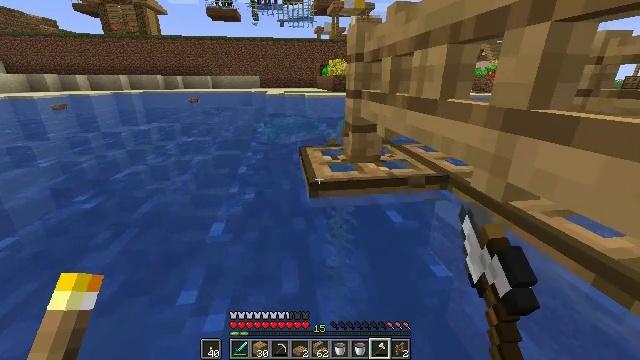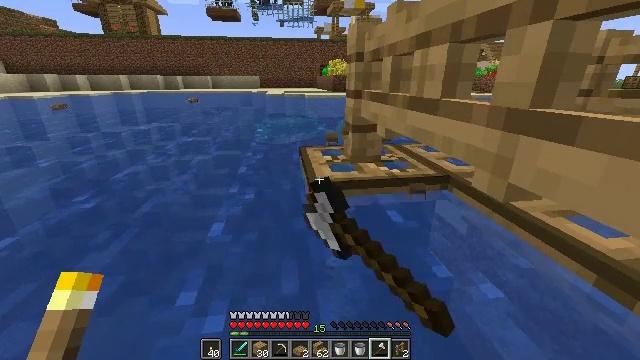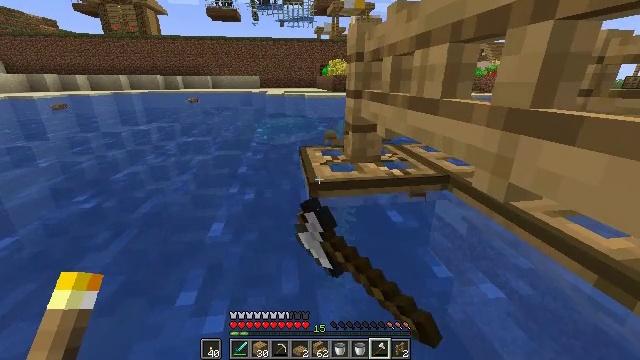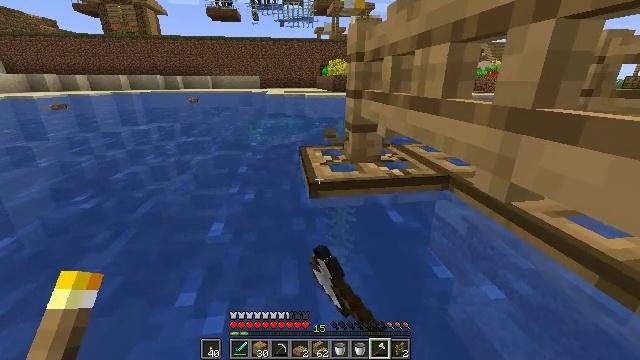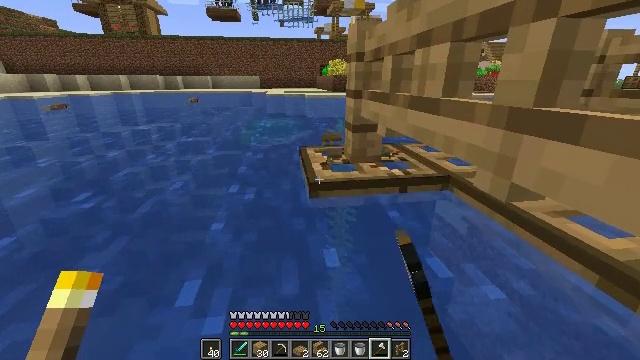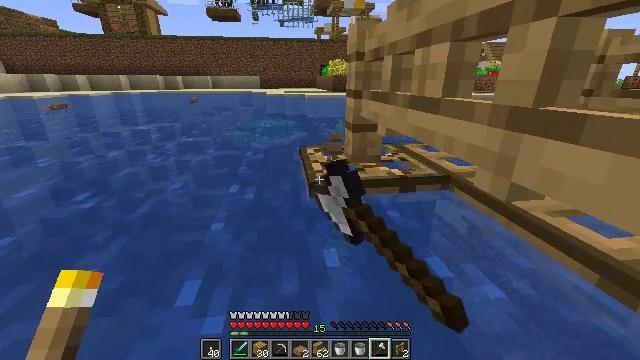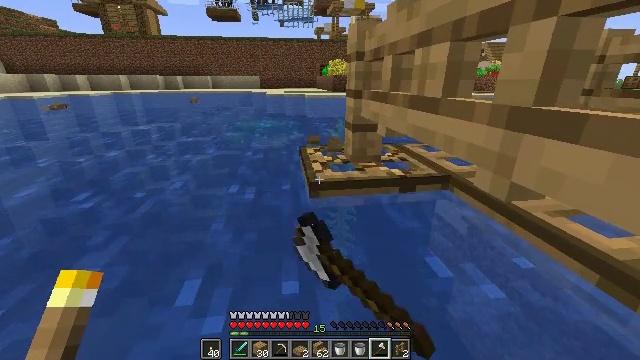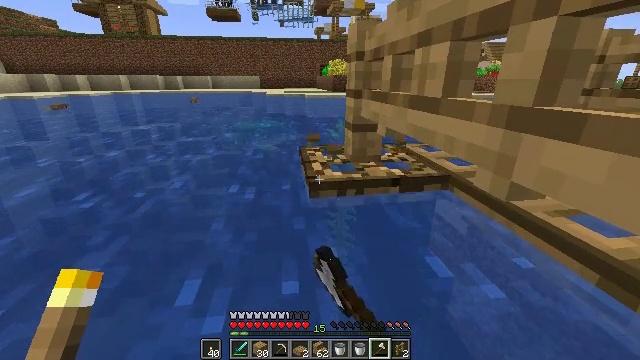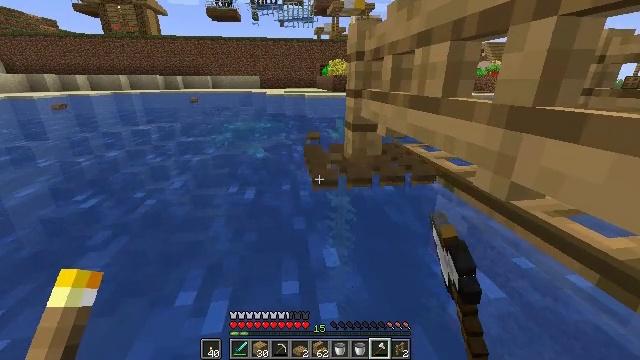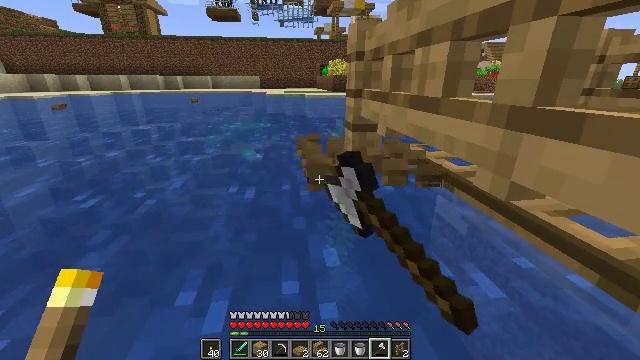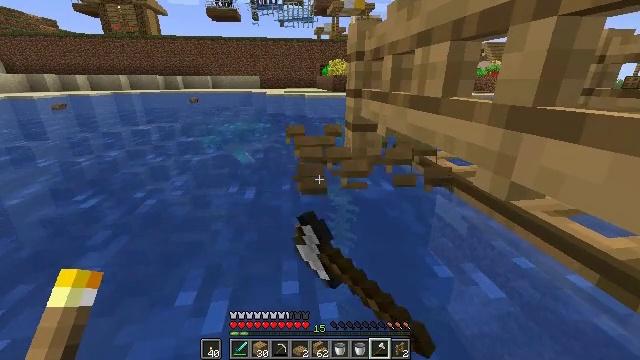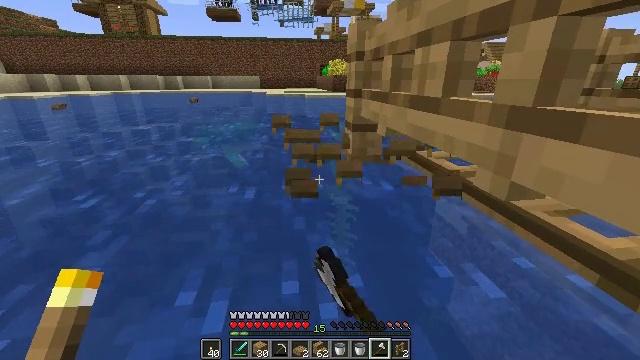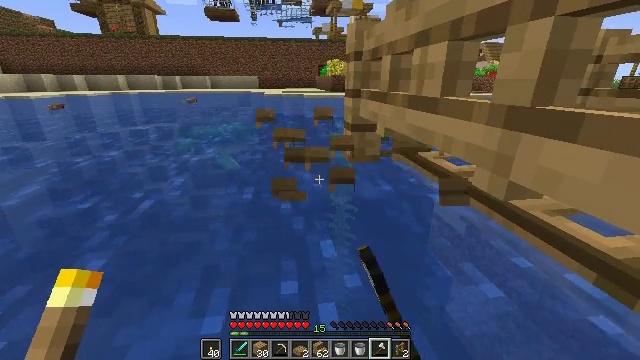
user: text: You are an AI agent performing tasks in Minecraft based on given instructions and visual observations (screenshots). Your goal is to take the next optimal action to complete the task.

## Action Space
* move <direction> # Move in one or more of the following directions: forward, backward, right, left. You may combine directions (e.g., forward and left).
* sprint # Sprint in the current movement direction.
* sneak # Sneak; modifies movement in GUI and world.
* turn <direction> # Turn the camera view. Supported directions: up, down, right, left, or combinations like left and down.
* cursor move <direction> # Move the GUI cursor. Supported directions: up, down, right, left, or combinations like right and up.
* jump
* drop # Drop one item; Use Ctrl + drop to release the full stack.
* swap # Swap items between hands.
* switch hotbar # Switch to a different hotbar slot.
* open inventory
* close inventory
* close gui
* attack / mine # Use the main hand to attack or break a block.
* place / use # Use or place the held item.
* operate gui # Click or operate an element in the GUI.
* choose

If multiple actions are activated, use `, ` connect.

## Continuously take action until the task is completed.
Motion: motion action
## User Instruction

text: Collect the oak trapdoor for re-use.
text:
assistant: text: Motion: attack / mine
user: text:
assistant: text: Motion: attack / mine
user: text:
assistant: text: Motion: attack / mine
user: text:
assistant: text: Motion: attack / mine
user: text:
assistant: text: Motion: attack / mine
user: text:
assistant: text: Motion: attack / mine
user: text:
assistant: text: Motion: attack / mine
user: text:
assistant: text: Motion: attack / mine
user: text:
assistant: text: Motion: attack / mine
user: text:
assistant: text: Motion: attack / mine
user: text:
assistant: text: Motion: attack / mine
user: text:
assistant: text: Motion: attack / mine
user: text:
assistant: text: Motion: attack / mine